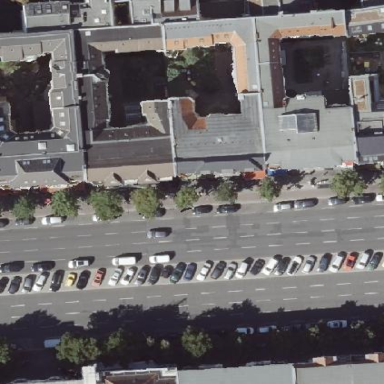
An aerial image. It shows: Building with apartments featuring unique double saltbox roof shape.